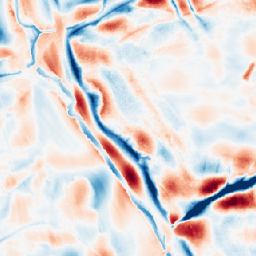
Category: wavelet
Decomposition family: wavelet_biorthogonal
Decomposition parameters: wavelet: bior3.5
level: 5
Upsampling method: nearest
Upsampling parameters: scale: 4
Upsampling scale: 4